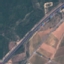
Label: Highway